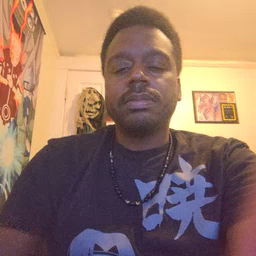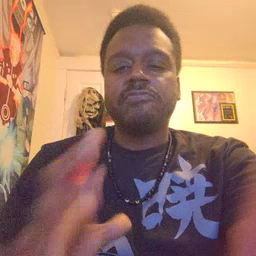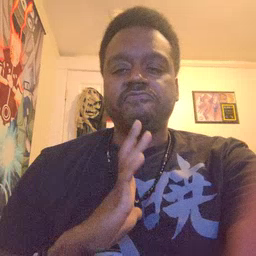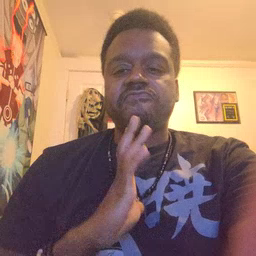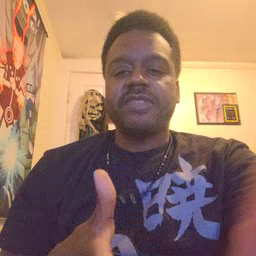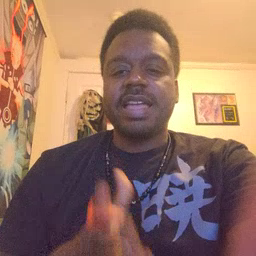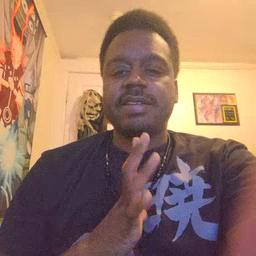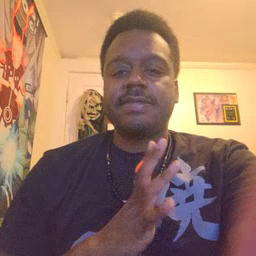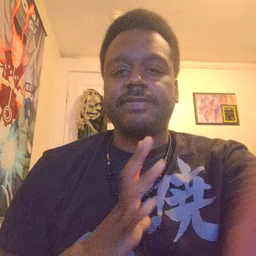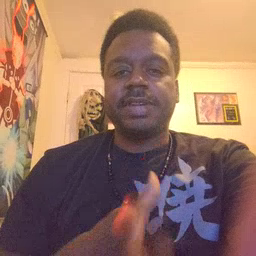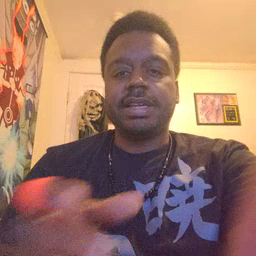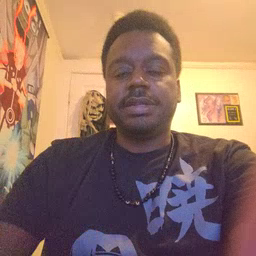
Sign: fine